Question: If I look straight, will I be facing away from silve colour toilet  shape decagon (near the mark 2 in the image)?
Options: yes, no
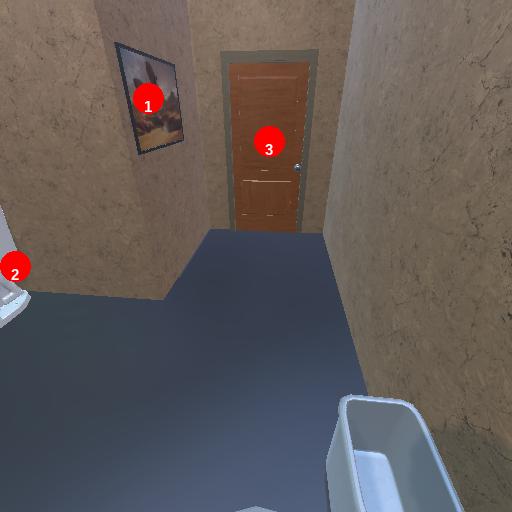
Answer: yes